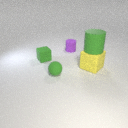
large yellow rubber cube behind small green rubber sphere